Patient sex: M
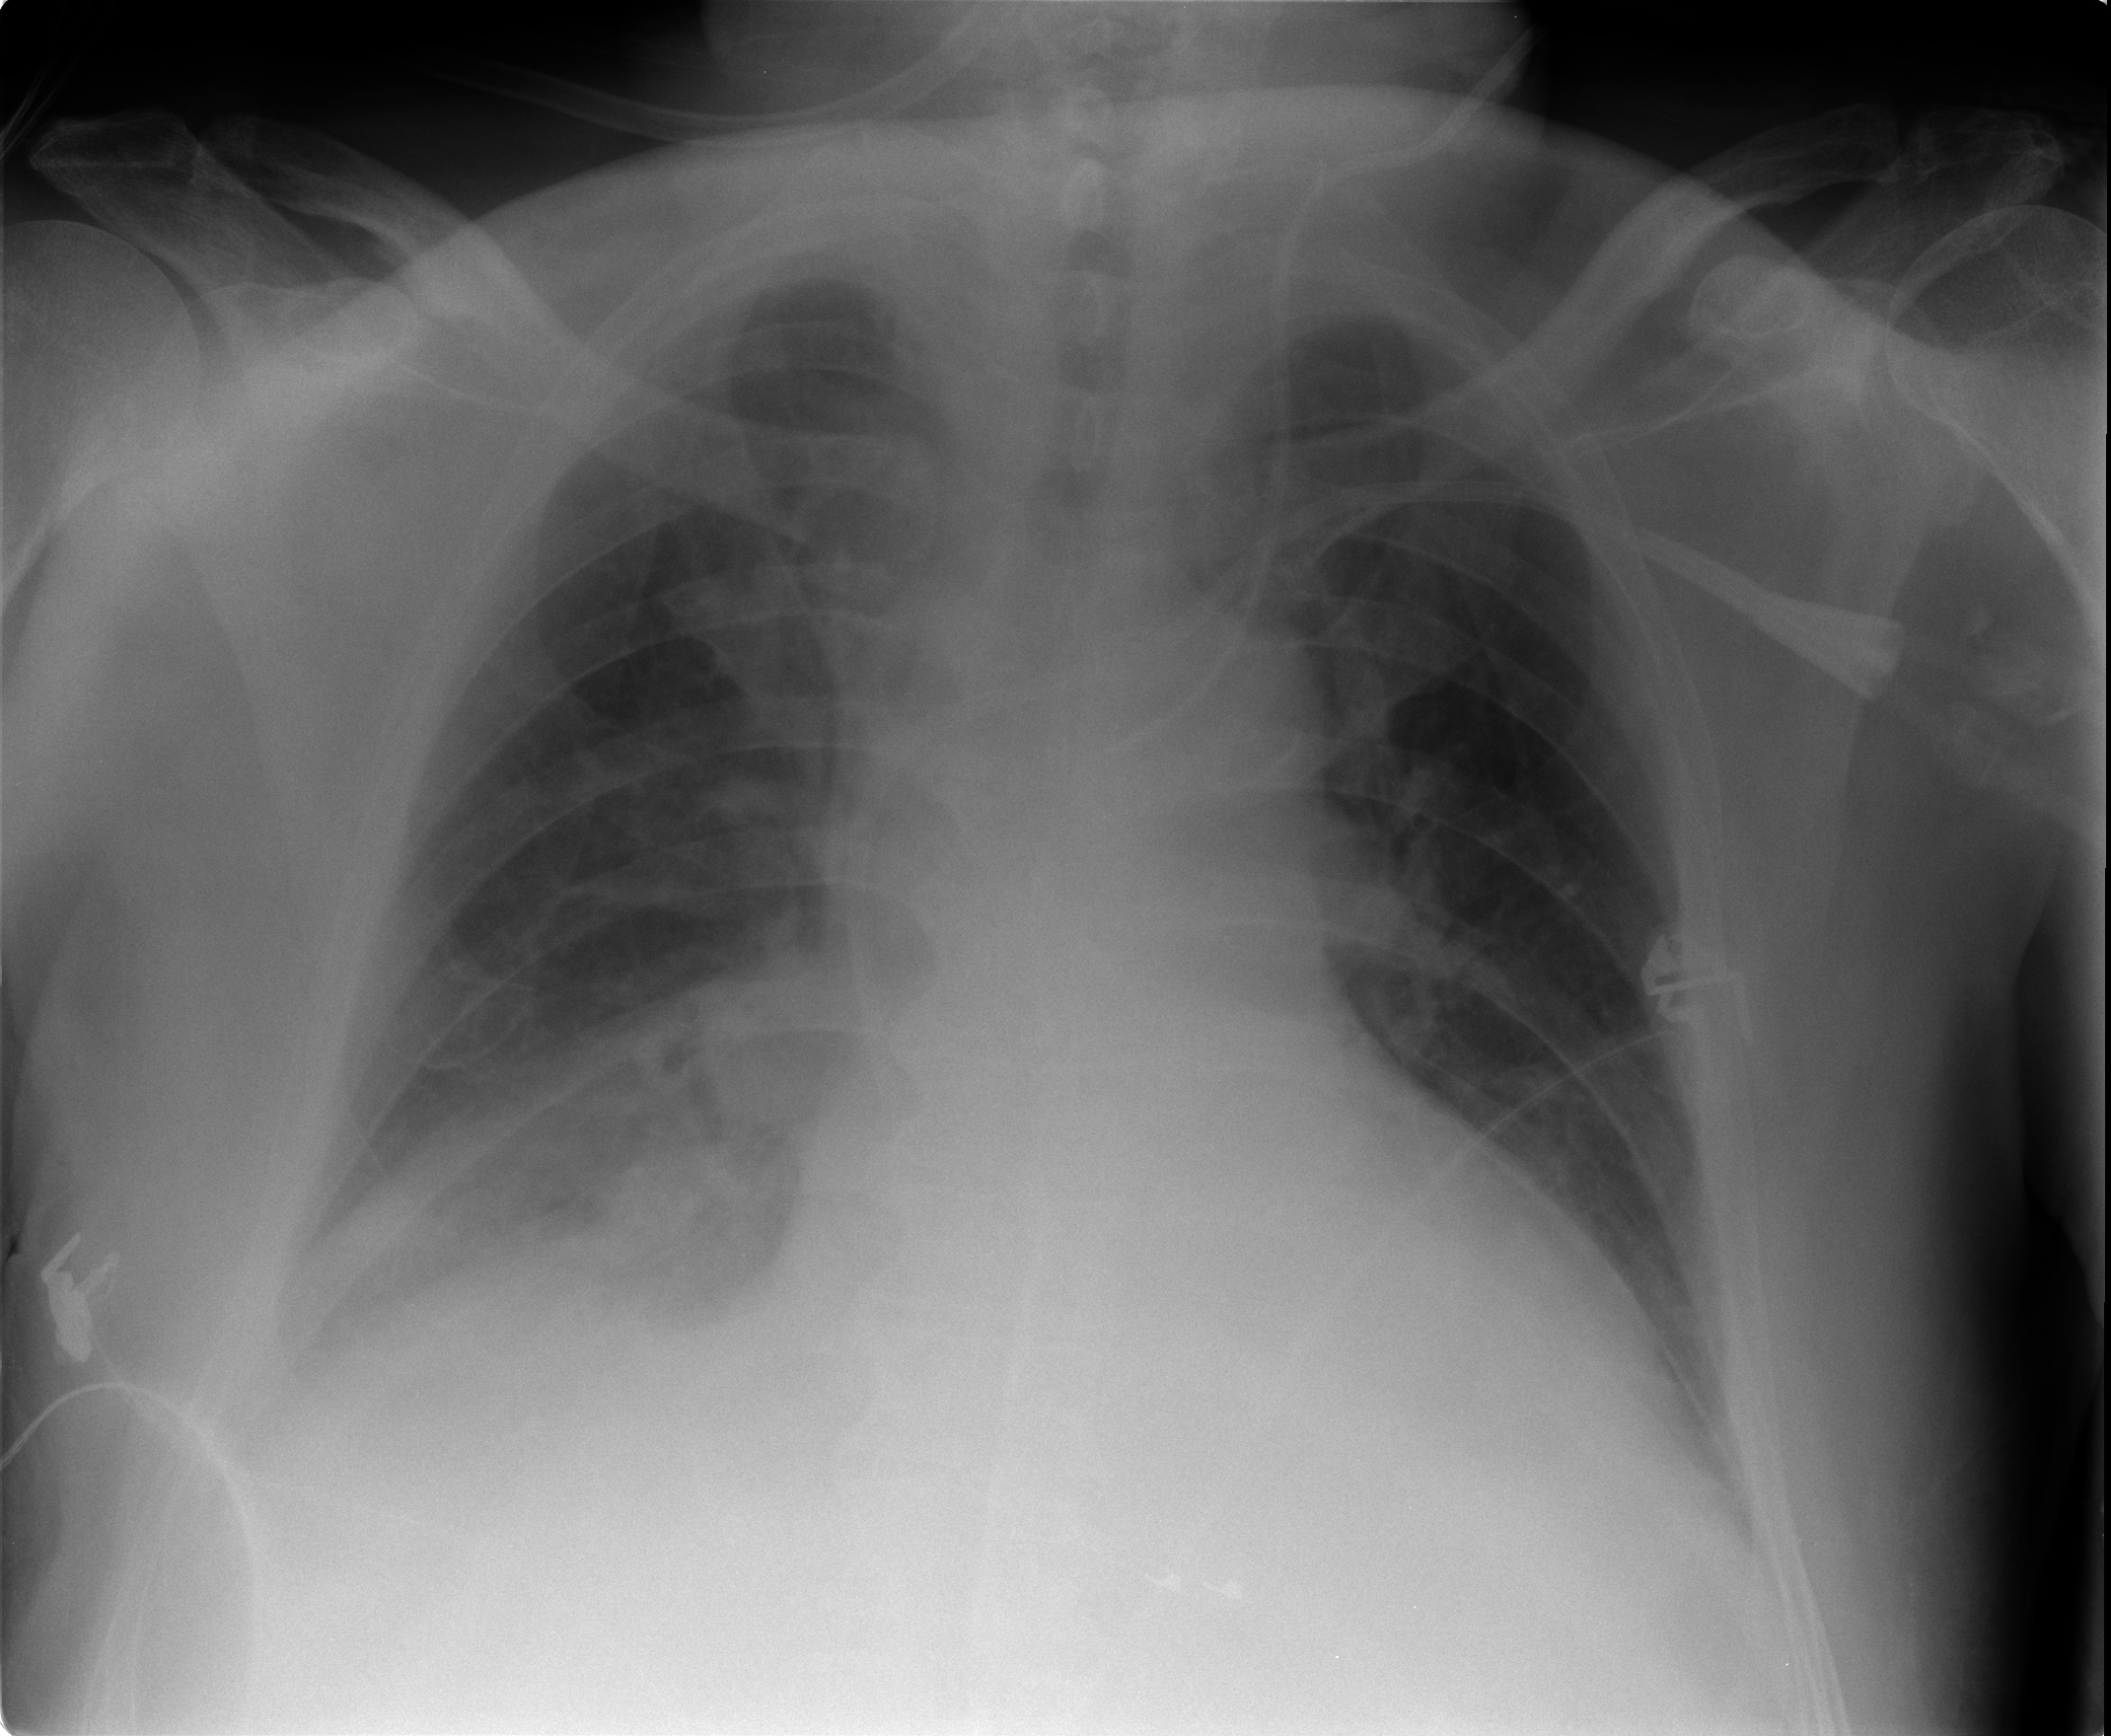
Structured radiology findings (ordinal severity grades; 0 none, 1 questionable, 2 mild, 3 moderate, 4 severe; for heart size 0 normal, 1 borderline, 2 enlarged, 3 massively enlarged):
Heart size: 2
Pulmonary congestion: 2
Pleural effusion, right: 2
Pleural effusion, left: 1
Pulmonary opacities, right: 1
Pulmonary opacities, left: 0
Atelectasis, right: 2
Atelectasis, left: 0